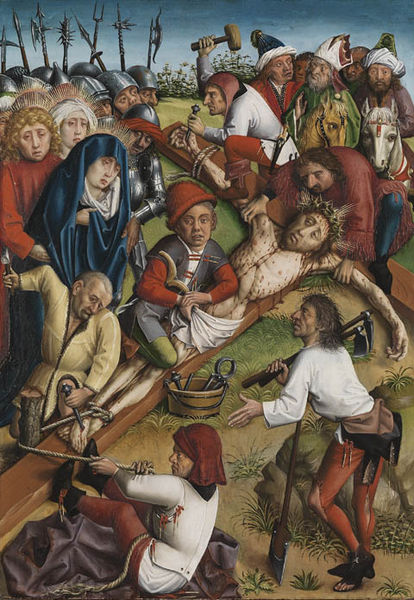
Titel: Kreuzaufnagelung Christi
Künstler: Meister der Karlsruher Passion
Standort: Karlsruhe
Institution: Staatliche Kunsthalle Karlsruhe
Schlagwörter: berg, blau, fuß, gemälde, gott, himmel, kampf, mann, umhang, weiß, frauen, grün, menschen, braun, bunt, frau, holz, hut, männer, gras, rasen, rot, tuch, weg, wiese, hochformat, leute, bart, hose, augen, bibel, henker, johannes, kleidung, mensch, stein, tod, tot, trauer, niederlande, erde, gräser, boden, gewand, strick, mutter, pflanzen, gotik, krone, renaissance, arbeit, pferd, pferde, reiter, liegen, fels, farbe, ziehen, schlacht, seile, bischof, könig, lanze, soldaten, anstrengung, nagel, nägel, bauer, befestigung, blut, hacken, lendentuch, kreuz, strahlen, pfahl, seil, knechte, weinen, uniform, waffen, brutal, soldat, waffe, volk, helm, kranz, lorbeerkranz, rüstung, altar, rom, römer, helme, werkzeug, christus, jesus, jesus christus, kreuzabnahme, kreuzigung, ostern, sterben, wunden, axt, hammer, hämmern, leid, leiden, qual, mittelalter, krieger, dornen, hellebarde, lanzen, flämisch, könige, pike, heilige, speer, speere, bottich, kraut, jünger, eimer, maria, rosenkranz, beil, beweinung, leichnahm, maria magdalena, trauern, trauernde, turban, schlagen, rennaissance, aufstellen, dornenkrone, grablegung, hacke, schaufel, spaten, tränen, gläubige, marien, christi, dornenkranz, erlösung, testament, kessel, bund, kreut, zange, rüstungen, schuld, gekreuzigter, juden, errichtung, martyrium, abnahme, schächer, stricke, werkzeuge, apostel, folter, marter, passion, grausam, kreutz, dorn, golgatha, arma christi, leidenswerkzeuge, kreu, kreuzweg, altartafel, schriftgelehrte, kreizigung, schergen, festbinden, glorien, nagek, helebarde, spieße, teresa, makaber, narben, pharisäer, pein, einschlagen, nagelung, dornkrone, folterknechte, hämmer, wund, kreuigung, mari, nageln, kreuznagelung, aufrichtung, 15. jahrhundert, schmwerz, hu, 14. jahrhundert, m#nner, #menschen, grtas, römisches heer, dornenkrne, himmehäscher, mittelallter, kreutzigung, grababnahme, dornen dornenkrone, ichristus, grünewald, blutüberströmt, kaifas, festzurren, blutüberstömt, waffenkreuz, abhanme, kncht, ende des kreuzwegs christus